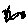
Label: zigzag